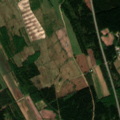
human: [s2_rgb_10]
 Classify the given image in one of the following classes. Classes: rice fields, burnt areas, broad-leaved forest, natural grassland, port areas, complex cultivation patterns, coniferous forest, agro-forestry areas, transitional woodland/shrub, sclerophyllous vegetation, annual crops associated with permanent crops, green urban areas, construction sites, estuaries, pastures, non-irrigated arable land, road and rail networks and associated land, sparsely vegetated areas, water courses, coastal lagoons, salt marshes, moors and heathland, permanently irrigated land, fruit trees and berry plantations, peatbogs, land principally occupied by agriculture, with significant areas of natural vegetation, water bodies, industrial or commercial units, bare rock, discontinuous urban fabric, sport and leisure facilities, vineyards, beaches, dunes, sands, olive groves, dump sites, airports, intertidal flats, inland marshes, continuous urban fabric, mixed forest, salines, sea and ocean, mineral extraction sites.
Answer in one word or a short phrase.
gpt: non-irrigated arable land, land principally occupied by agriculture, with significant areas of natural vegetation, coniferous forest, mixed forest, transitional woodland/shrub